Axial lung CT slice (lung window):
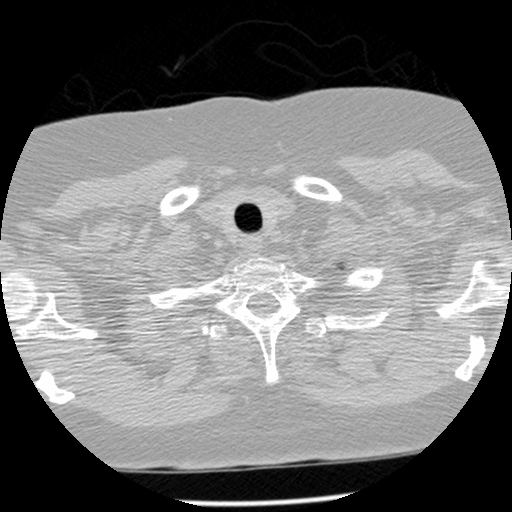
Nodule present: no